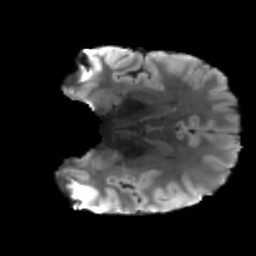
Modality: T2w
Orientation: coronal
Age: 25
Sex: male
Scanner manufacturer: siemens
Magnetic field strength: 3 T
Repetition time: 3.5 s
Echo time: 0.086 s